Field crop: maize
Growth stage: 1
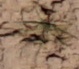
Species: lolium